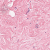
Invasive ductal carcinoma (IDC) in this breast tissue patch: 0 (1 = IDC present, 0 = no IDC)